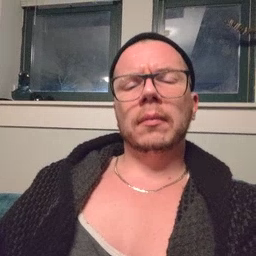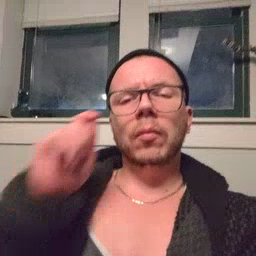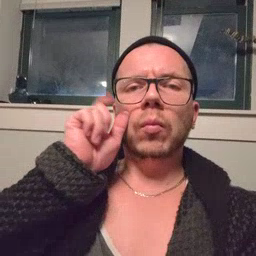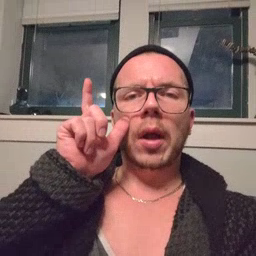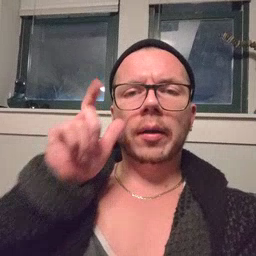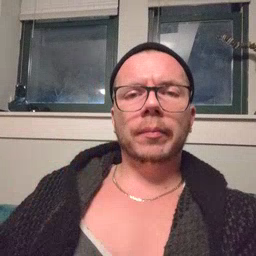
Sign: wake